Question: I have 2 queries that get involved in a deadlock situaution displayed in the Deadlockgraph below. (Seitensperre means pagelock)
The query in process 55 is the deadlock victim. It is a select that includes the tables order and payment.
The query on process 95 has a couple of queries in it
At the beginning ist does a couple of selects to store some values into variables (table order is accessed)
It then updates table order and after that table payment.
I dont understand how a deadlock can arise from this situation. Can you explain what the deadlock caused and what I can do about this? I guess I just have hard time reading the deadlock-graph.
Here are the resources involved.
'''
<resource-list>
<objectlock lockPartition="0" objid="<PHONE>" subresource="FULL" dbid="9" objectname="mycompany.dbo.order" id="lock1b9596980" mode="S" associatedObjectId="<PHONE>">
<owner-list>
<owner id="process443bac8" mode="S"/>
</owner-list>
<waiter-list>
<waiter id="process20fc5eda8" mode="IX" requestType="wait"/>
</waiter-list>
</objectlock>
<pagelock fileid="1" pageid="<PHONE>" dbid="9" objectname="mycompany.dbo.Payment" id="lock1bca33000" mode="IX" associatedObjectId="72057594063159296">
<owner-list>
<owner id="process20fc5eda8" mode="IX"/>
</owner-list>
<waiter-list>
<waiter id="process443bac8" mode="S" requestType="wait"/>
</waiter-list>
</pagelock>
</resource-list>
'''

EDIT
Here is the Update query (process 95)
'''
ALTER PROCEDURE [dbo].[updateOrderDetails]
(
@id_order int,
@customerComment NText,
@salutationBilling nvarchar(50) = '00',
@companyNameBilling nvarchar(100)= ''
...some more Parameters
)
AS
DECLARE @user_change int, @id_orderAddress int,
@id_voucherType int, @id_orderPayment int, @id_paymentMode int
SET NOCOUNT ON;
SET ANSI_NULLS ON
SELECT @user_change = 0
SELECT @id_orderAddress = 0
SELECT @id_voucherType = 0
SELECT @id_orderPayment = 0
SELECT @id_paymentMode = 0
SELECT @user_change = id FROM user
WHERE logonName = @user_str
SELECT @id_orderAddress = id_orderAddress FROM order
WHERE [id] = @id_order
SELECT @id_voucherType = [id] FROM voucherType
WHERE [name] = @voucherTypeName
SELECT @id_orderPayment = [id_orderPayment] FROM order
WHERE [id] = @id_order
SELECT @id_paymentMode = [id] FROM paymentMode
WHERE [name] = @paymentModeName
IF @user_change = 0 GOTO ERR
IF @id_voucherType = 0 GOTO ERR
UPDATE order
SET
[id_voucherType] = @id_voucherType,
[customerComment] = @customerComment,
[causeOfCancellation] = @causeOfCancellation
...some more fields to update
WHERE
[id] = @id_order
IF @id_orderAddress = 0 GOTO ERR
UPDATE Address
SET
[salutationBilling] = @salutationBilling,
[companyNameBilling] = @companyNameBilling,
[firstNameBilling] = @firstNameBilling
...some more fields to update
WHERE
[id] = @id_orderAddress
IF @id_orderPayment = 0 OR @id_paymentMode = 0 GOTO ERR
UPDATE Payment
SET
[id_paymentMode] = @id_paymentMode,
[customerBankDepositor] = @customerBankDepositor,
[customerBank] = @customerBank,
[customerBankCode] = @customerBankCode,
...some more fields to update
WHERE
[id] = @id_orderPayment
IF @@Error > 0 Goto ERR
RETURN 0
ERR:
return -1;
SET QUOTED_IDENTIFIER ON
'''
Here is the select query (process 55)
'''
ALTER PROCEDURE [dbo].[searchOrders]
(
@SelectType INT
,@searchB2B INT
,@VoucherNumber NVARCHAR(50) = null
,@FirstNameBilling NVARCHAR(100) = null
... some more parameters
)
AS
SET NOCOUNT ON;
IF @SelectType = 0 and LEN(@VoucherNumber) > 0
BEGIN
SELECT DISTINCT (o.id)
,o.voucherNumber
...some more columns
FROM order AS o
LEFT JOIN orderAssignment AS oa ON o.id = oa.id_order
LEFT JOIN voucherType AS vt ON o.id_voucherType = vt.id
LEFT JOIN Payment AS op ON o.id_orderPayment = op.id
LEFT JOIN paymentMode AS pm ON op.id_paymentMode = pm.id
LEFT JOIN orderAddress AS addr ON o.id_orderAddress = addr.id
LEFT JOIN user AS u1 ON o.user_change = u1.id
LEFT JOIN user as u2 ON oa.id_user = u2.id
LEFT JOIN b2bAccount as b2b ON o.id_b2bAccount = b2b.id
WHERE o.voucherNumber like @VoucherNumber
AND o.isB2B = @searchB2B
END
...some more cases depending on @SelectType but the actual query is with @SelectType = 0
RETURN
SET ANSI_NULLS ON
SET QUOTED_IDENTIFIER ON
'''
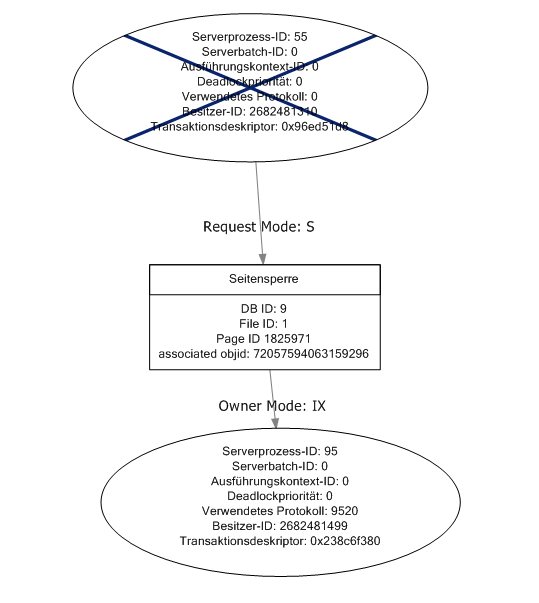
Answer: At the end it turned out that it was an issue with the calling code. Its difficult to explain, but basically a transaction was opened and handed over to a couple of methods.
I removed the transaction and the deadlocks went away.
Of course I have to re-implement the transaction again, and see if it is really a problem with how the transaction handling was implemented or if the transaction just spans for too long.